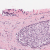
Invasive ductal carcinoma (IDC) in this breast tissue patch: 0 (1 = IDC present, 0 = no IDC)